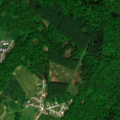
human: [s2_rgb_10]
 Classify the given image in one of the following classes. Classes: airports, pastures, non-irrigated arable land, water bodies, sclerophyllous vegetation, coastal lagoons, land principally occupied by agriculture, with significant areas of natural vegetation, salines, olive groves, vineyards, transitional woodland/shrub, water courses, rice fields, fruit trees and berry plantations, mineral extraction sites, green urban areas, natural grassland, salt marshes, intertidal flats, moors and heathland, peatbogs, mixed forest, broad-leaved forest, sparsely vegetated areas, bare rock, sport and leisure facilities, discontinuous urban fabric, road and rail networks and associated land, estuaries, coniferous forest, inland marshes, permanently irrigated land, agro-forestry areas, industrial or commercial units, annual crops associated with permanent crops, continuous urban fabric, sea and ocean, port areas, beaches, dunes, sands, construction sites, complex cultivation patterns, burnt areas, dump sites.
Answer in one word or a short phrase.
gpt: discontinuous urban fabric, non-irrigated arable land, complex cultivation patterns, broad-leaved forest, mixed forest